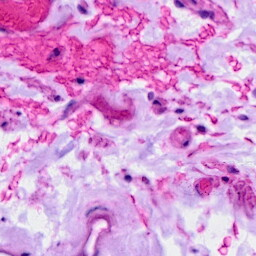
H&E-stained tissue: Ovarian